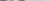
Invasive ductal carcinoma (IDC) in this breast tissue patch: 0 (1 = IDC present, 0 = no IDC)